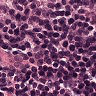
Metastatic tissue present: no